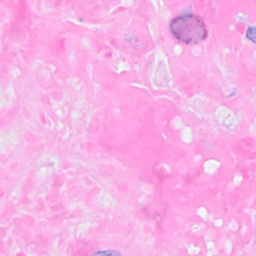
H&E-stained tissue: Breast